Interaction volume radius: 5 \u00c5
Interaction volume height: 10 \u00c5
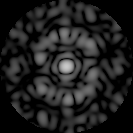
Disorder parameter: 0.7213